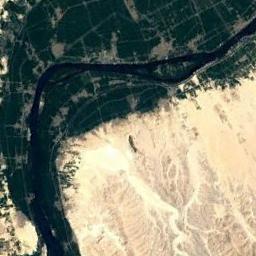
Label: river